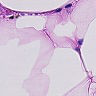
Metastatic tissue present: no